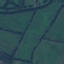
Label: Pasture